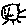
Label: sun